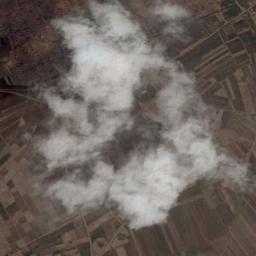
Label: cloud